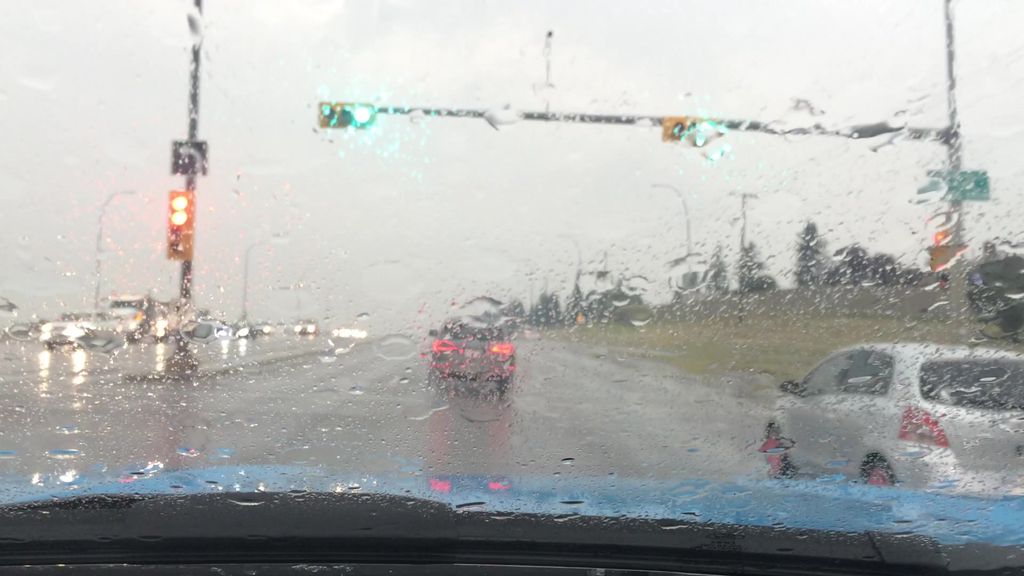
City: calgary